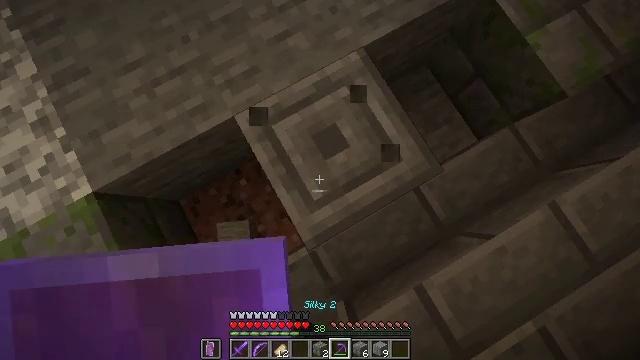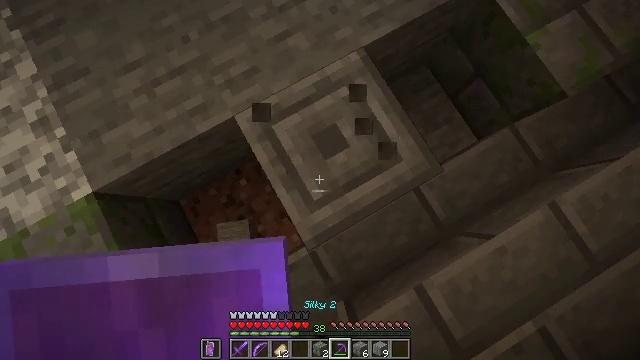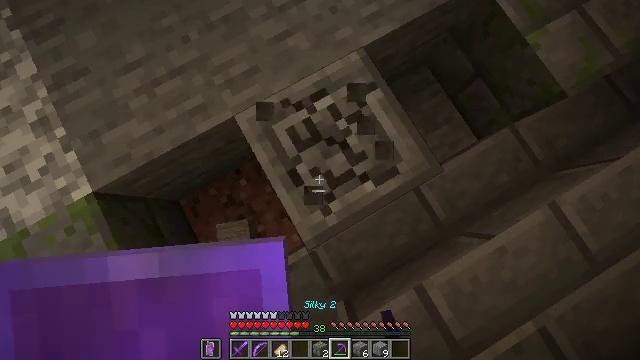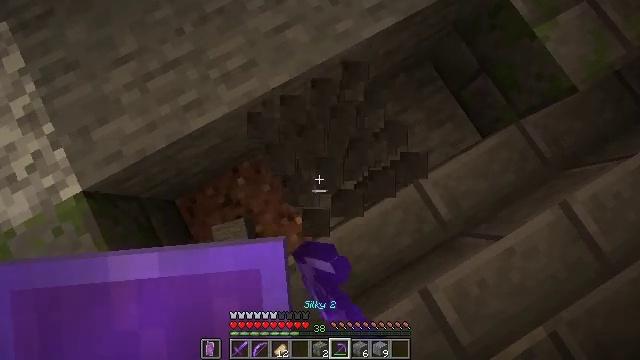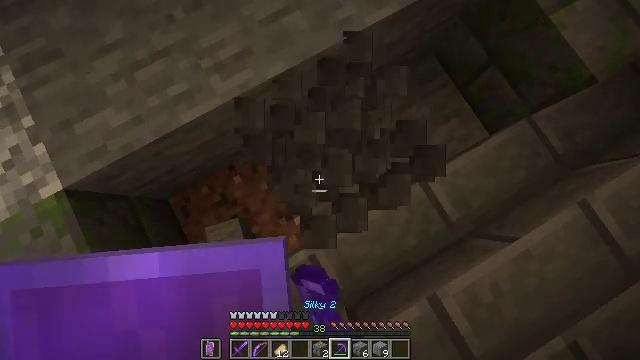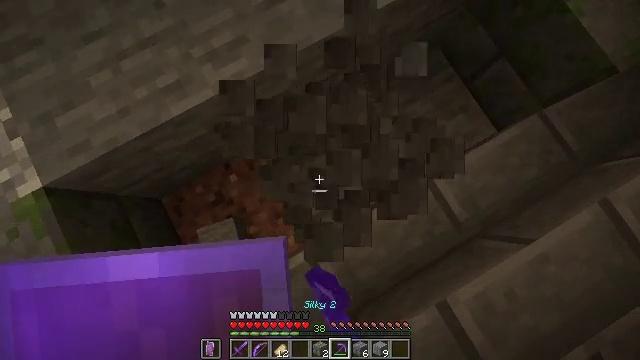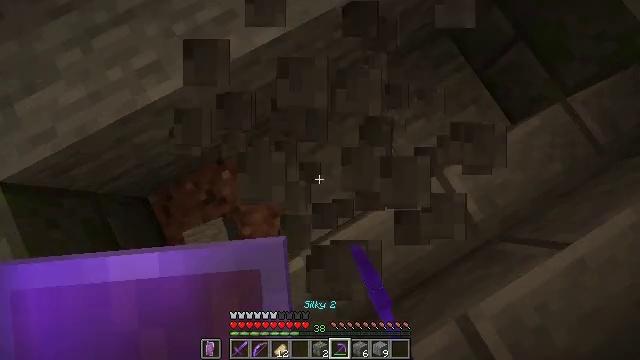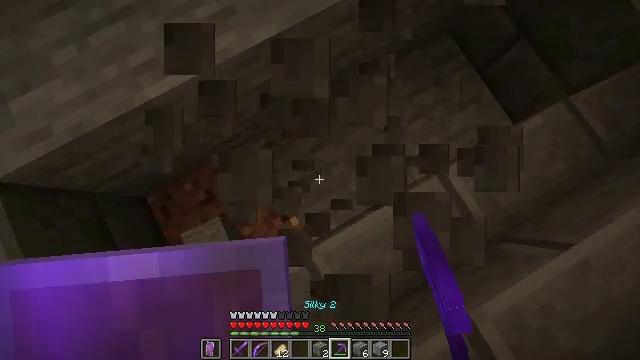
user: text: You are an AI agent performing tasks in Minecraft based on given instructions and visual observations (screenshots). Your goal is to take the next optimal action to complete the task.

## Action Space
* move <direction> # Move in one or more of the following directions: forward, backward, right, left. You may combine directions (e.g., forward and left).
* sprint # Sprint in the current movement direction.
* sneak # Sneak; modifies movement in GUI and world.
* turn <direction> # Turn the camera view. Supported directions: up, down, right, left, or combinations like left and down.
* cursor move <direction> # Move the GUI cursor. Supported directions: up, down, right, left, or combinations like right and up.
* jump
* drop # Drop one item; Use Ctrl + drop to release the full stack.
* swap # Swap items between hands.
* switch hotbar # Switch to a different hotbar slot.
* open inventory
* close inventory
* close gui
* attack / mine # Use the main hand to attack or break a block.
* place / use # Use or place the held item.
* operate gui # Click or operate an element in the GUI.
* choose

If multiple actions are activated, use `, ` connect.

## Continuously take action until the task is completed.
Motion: motion action
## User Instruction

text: Collect chiseled stone bricks for building.
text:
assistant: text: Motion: attack / mine
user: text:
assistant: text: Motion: attack / mine
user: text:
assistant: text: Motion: attack / mine
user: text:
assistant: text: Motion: no_op
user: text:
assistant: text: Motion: no_op
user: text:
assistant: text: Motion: no_op
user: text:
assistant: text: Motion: no_op
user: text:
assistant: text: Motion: no_op